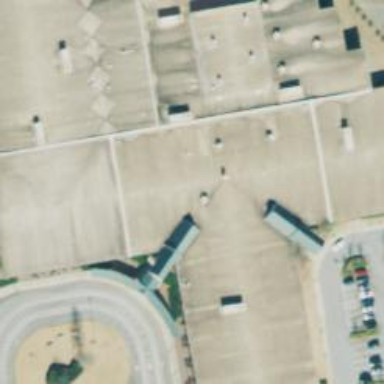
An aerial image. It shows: School building.